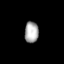
Tissue: lung
Cell type: Myeloid cells
Senescence score: 0.5661
Nuclear area (px): 289
Mean DAPI intensity: 169.664